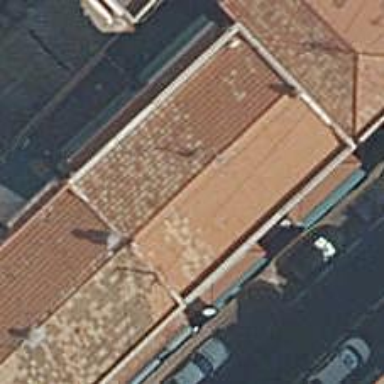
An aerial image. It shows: Restaurant.